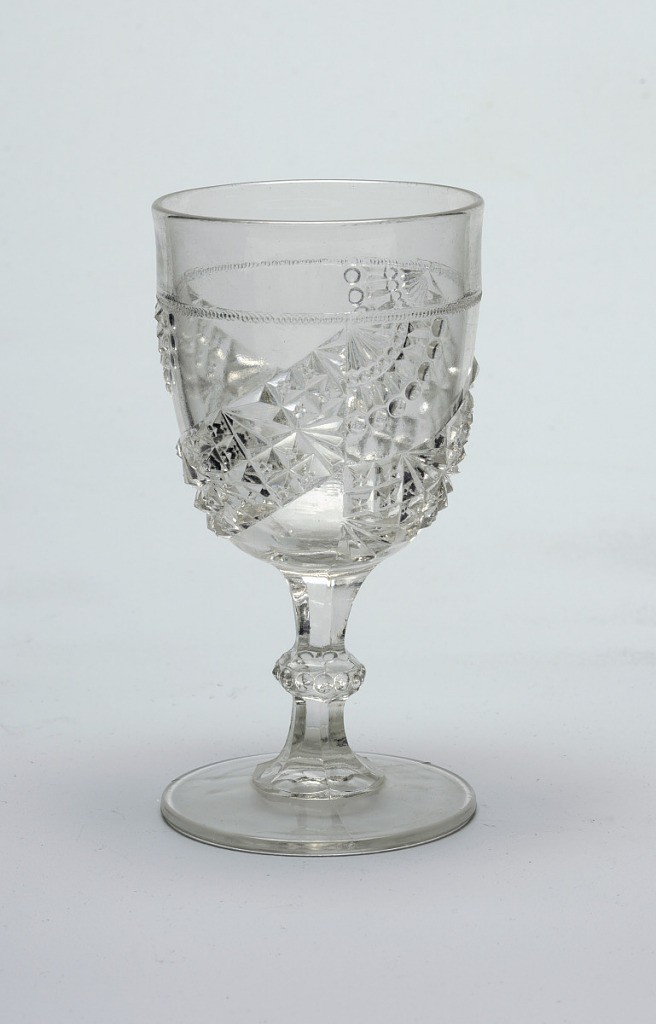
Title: goblet
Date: ca. 1880
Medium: pressed glass
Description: Clear glass.  Slightly tapering cylindrical cup curving to knoped faceted stem on flat circular foot.  Pressed decoration of diagonal bands of geometric patterns and folding fans on cup.